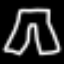
Label: pants